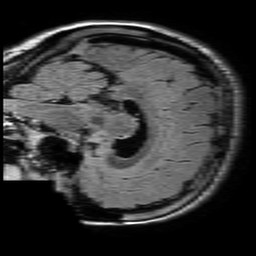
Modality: FLAIR
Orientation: sagittal
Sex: female
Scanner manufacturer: philips
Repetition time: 11 s
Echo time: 0.125 s